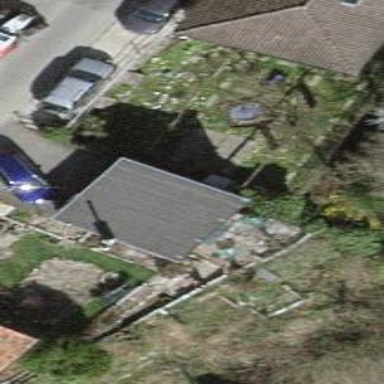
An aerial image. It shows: Garage.